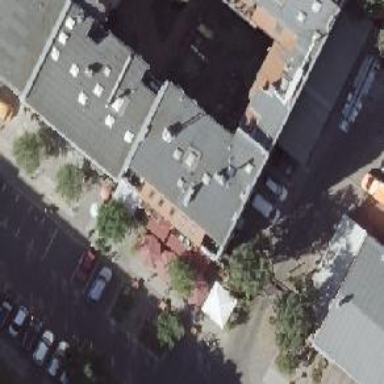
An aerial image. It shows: Restaurant.